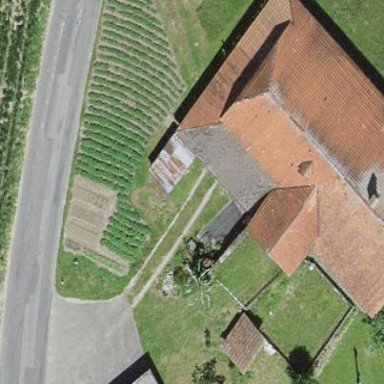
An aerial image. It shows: Farm building.